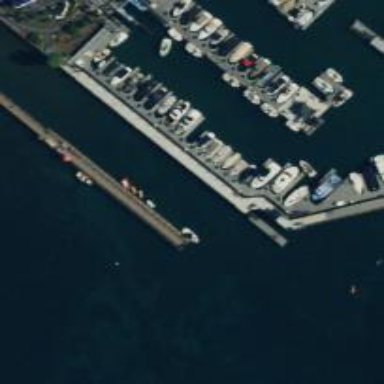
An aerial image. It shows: Man-made pier.